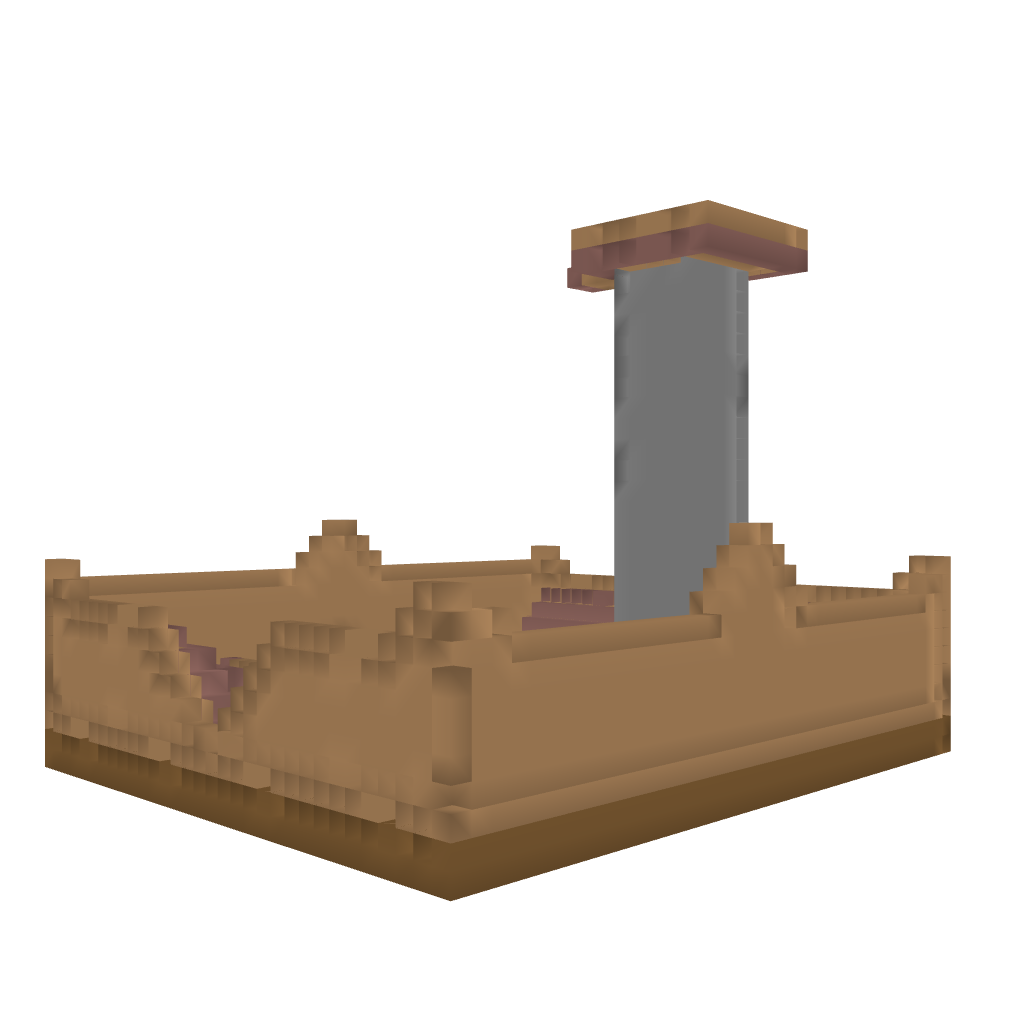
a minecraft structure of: Thimble bad low quality